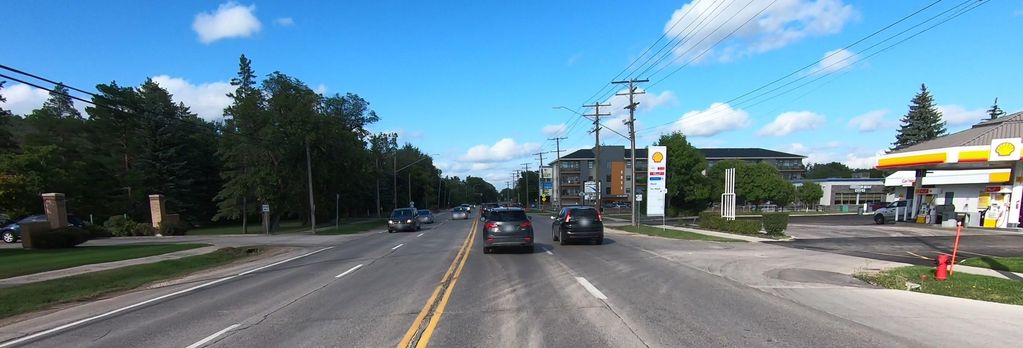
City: winnipeg